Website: walmart
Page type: payment
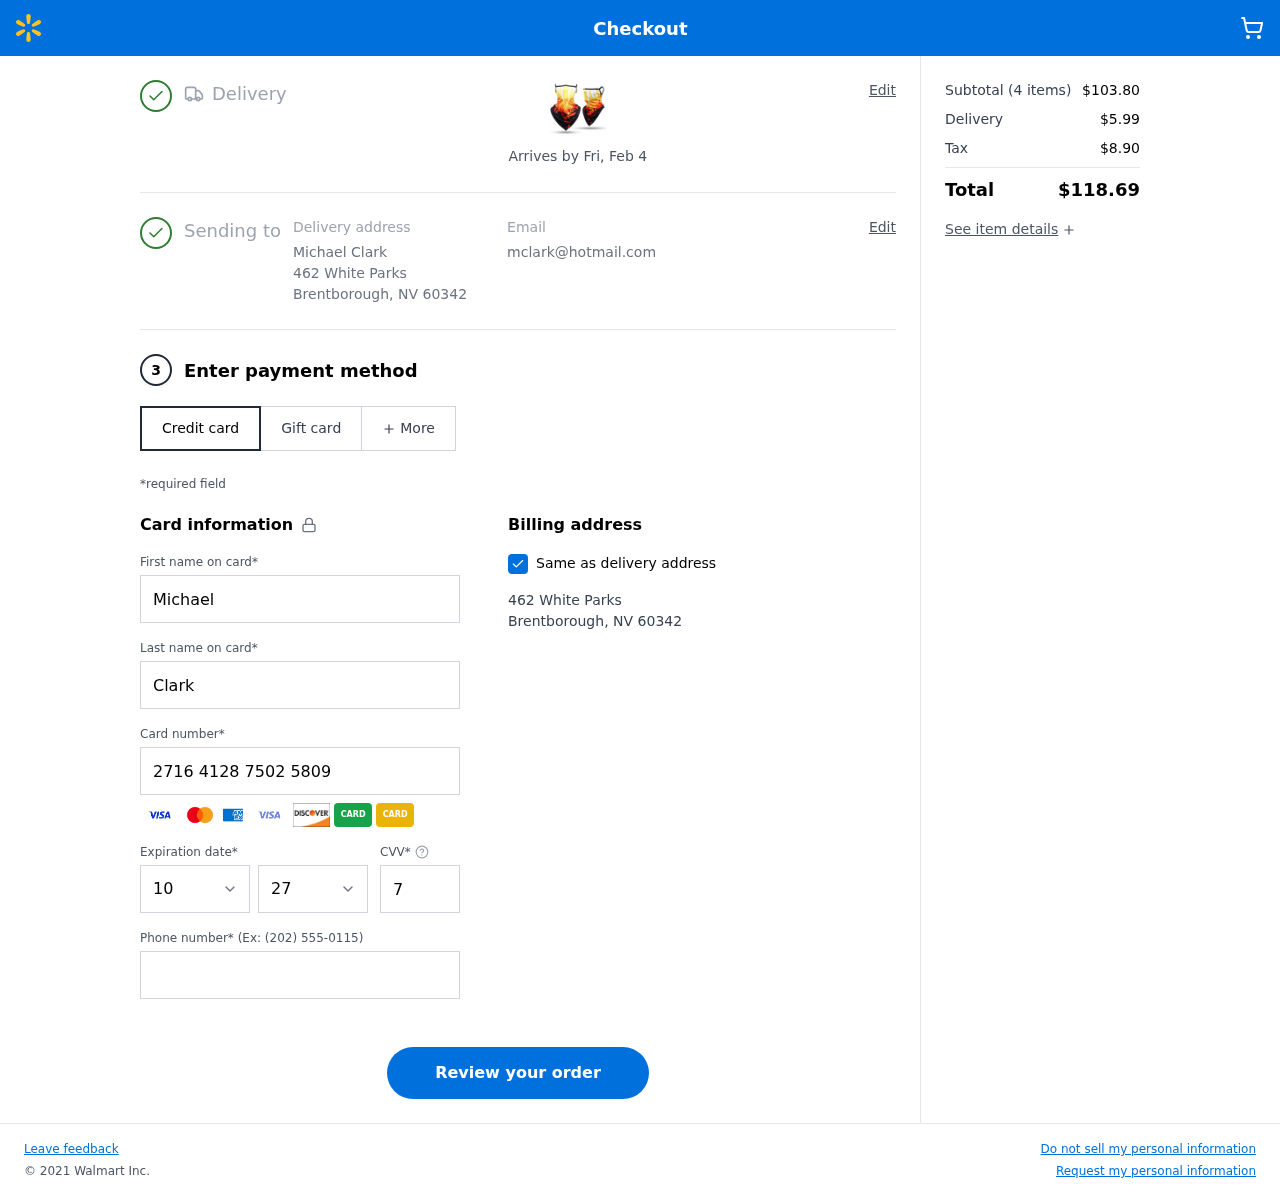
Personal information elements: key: PII_CARD_CVV
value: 754
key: PII_CARD_EXPIRY_MONTH
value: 10
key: PII_CARD_EXPIRY_YEAR
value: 27
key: PII_CARD_NUMBER
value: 2716 4128 7502 5809
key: PII_CITY
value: Brentborough
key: PII_EMAIL
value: mclark@hotmail.com
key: PII_FIRSTNAME
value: Michael
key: PII_FULLNAME
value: Michael Clark
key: PII_LASTNAME
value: Clark
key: PII_PHONE
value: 2644125601
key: PII_POSTCODE
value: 60342
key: PII_STATE_ABBR
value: NV
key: PII_STREET
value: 462 White Parks
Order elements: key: ORDER_DELIVERY_DATE
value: Arrives by Fri, Feb 4
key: ORDER_NUM_ITEMS
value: (4 items)
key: ORDER_SUBTOTAL
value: $103.80
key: ORDER_SHIPPING_COST
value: $5.99
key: ORDER_TAX
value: $8.90
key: ORDER_TOTAL
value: $118.69